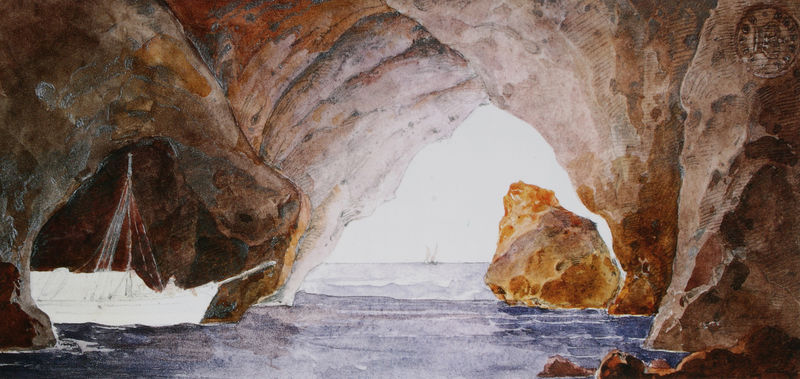
Titel: Blaue Grotte
Künstler: Friedrich von Gärtner
Standort: München
Institution: Architekturmuseum der Technischen Universität
Schlagwörter: blau, felsen, gemälde, gestein, himmel, meer, schatten, wasser, weiß, aquarell, fluss, landschaft, ocker, see, braun, hell, licht, orange, skizze, zeichnung, mensch, stein, steine, signatur, ferne, horizont, natur, sonne, höhle, höle, krone, boot, kahn, gischt, schiff, schiffe, segel, segelboot, wellen, bogen, studie, mast, segelschiff, fels, violett, bug, masten, romantik, wogen, laviert, helligkeit, höhlen, stempel, unvollendet, wappen, schein, öffnung, grotte, rötlich, ausgang, siegel, emblem, brauns, münze, lagune, tein, vorzeichnung, durchfahrt, grotten, passagiere, frachtkahn, unvollständig, wasserzeichen, capri, geisterschiff, reibung, aquarelll, unfertif, buk, capro, unvertig, wasesrzeichen, blaue grotte, braun blau